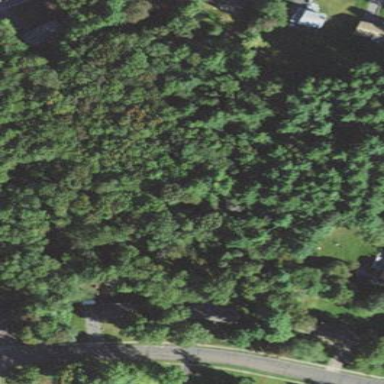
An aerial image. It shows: Existing Preserved Open Space in woodland area.